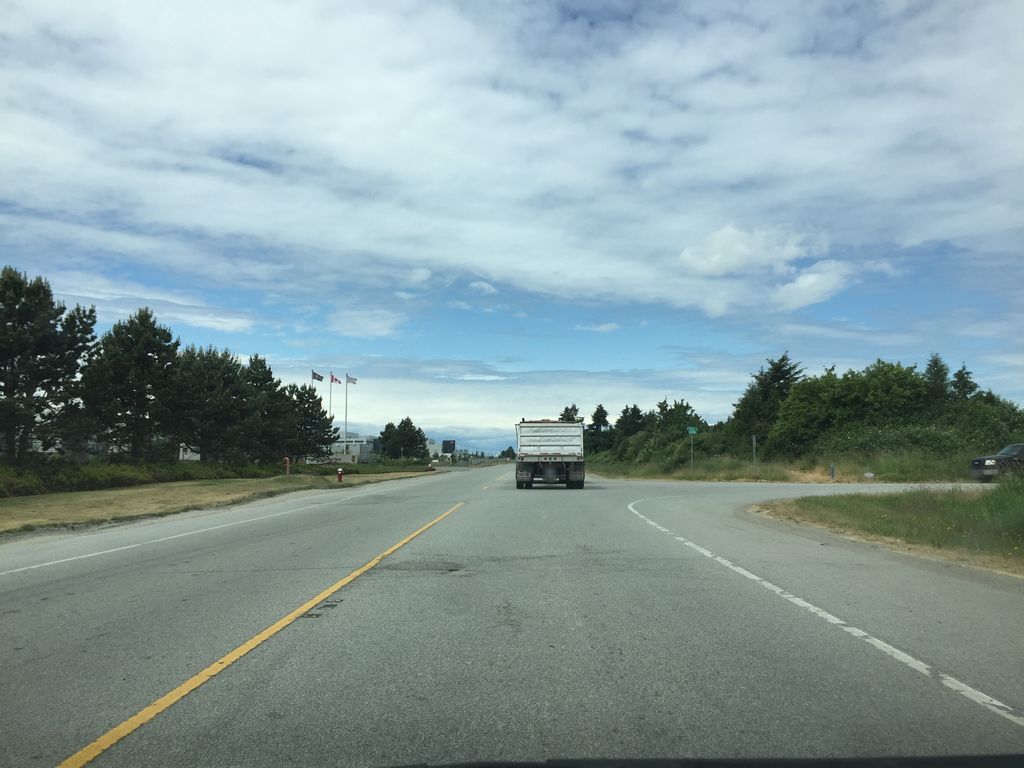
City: vancouver